【题型】证明题　【知识点】立体几何　【难度】easy
已知正方体 \(ABCD-A_1B_1C_1D_1\) 中，\(P, Q\) 分别为对角线 \(BD, CD_1\) 上的点，且 \(\frac{CQ}{QD_1} = \frac{BP}{PD} = \frac{2}{3}\)。\\[6pt]

(1) 作出平面 \(PQ C\) 和平面 \(AA_1D_1D\) 的交线（保留作图痕迹），并求证：\(PQ \parallel\) 平面 \(A_1D_1DA\)；\\[6pt]
(2) 若 \(R\) 是 \(AB\) 上的点，当 \(\frac{AR}{AB}\) 的值为多少时，能使平面 \(PQR \parallel\) 平面 \(A_1D_1DA\)？请给出证明。
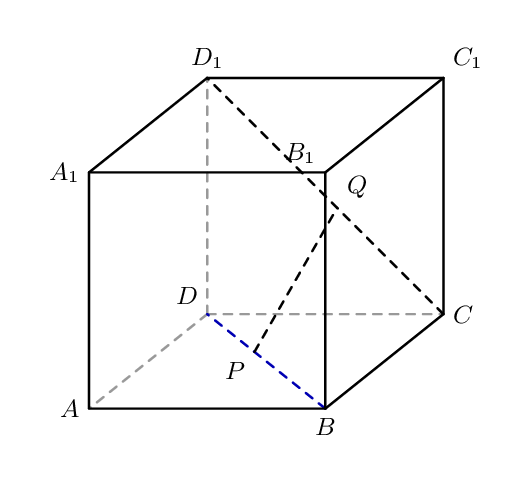
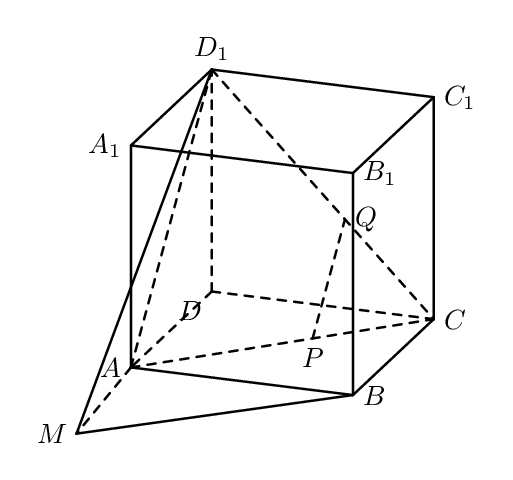
【解答】
【答案】(1) 答案见解析\\
(2) \(\boldsymbol{\dfrac{AR}{AB} = \dfrac{3}{5}}\)，证明见解析\\[6pt]
【知识点】由平面的基本性质作截面图形、证明线面平行、证明面面平行、补全面面平行的条件\\[6pt]
【分析】（1）由题意结合几何性质可作出两平面的交线，然后证明线面平行即可；\\
（2）首先确定点 \(R\) 的位置，然后给出证明即可。\\[6pt]
【详解】（1）连结 \(CP\) 并延长与 \(DA\) 的延长线交于 \(M\) 点，则平面 \(PQ C\) 和平面 \(AA_1D_1D\) 的线为 \(D_1M\)，\\
因为四边形 \(ABCD\) 为正方形，所以 \(BC \parallel AD\)，\\

故 \(\triangle PBC \sim \triangle PDM\)，所以 \(\dfrac{CP}{PM} = \dfrac{BP}{PD} = \dfrac{2}{3}\)，\\
又因为 \(\dfrac{CQ}{QD_1} = \dfrac{BP}{PD} = \dfrac{2}{3}\)，所以 \(\dfrac{CQ}{QD_1} = \dfrac{CP}{PM} = \dfrac{2}{3}\)，所以 \(PQ \parallel MD_1\)。\\
又 \(MD_1 \subset\) 平面 \(A_1D_1DA\)，\(PQ\) 不在平面 \(A_1D_1DA\) 内，\\
故 \(PQ \parallel\) 平面 \(A_1D_1DA\)。\\[6pt]
（2）当 \(\dfrac{AR}{AB}\) 的值为 \(\dfrac{3}{5}\) 时，能使平面 \(PQR \parallel\) 平面 \(A_1D_1DA\)。\\[6pt]

证明：因为 \(\dfrac{AR}{AB} = \dfrac{3}{5}\)，即 \(\dfrac{BR}{RA} = \dfrac{2}{3}\)，故 \(\dfrac{BR}{RA} = \dfrac{BP}{PD}\)，所以 \(PR \parallel DA\)。\\
又 \(DA \subset\) 平面 \(A_1D_1DA\)，\(PR\) 不在平面 \(A_1D_1DA\) 内，\\
所以 \(PR \parallel\) 平面 \(A_1D_1DA\)，又 \(PQ \cap PR = P\)，\(PQ \parallel\) 平面 \(A_1D_1DA\)，\\
所以平面 \(PQR \parallel\) 平面 \(A_1D_1DA\)。
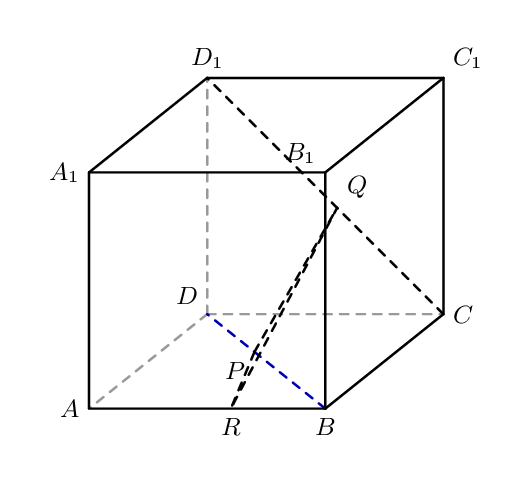
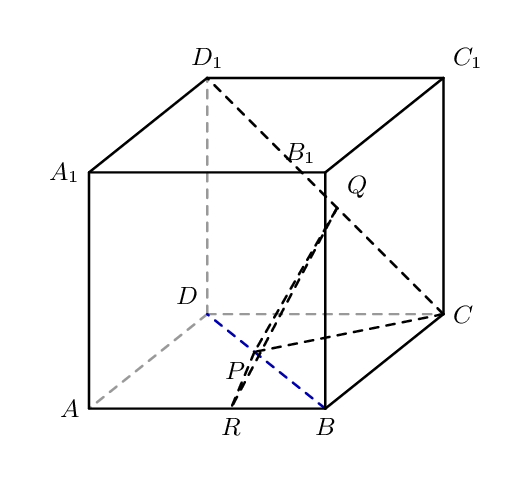